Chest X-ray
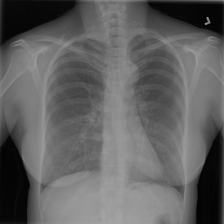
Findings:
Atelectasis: negative
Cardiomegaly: negative
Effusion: negative
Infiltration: positive
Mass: negative
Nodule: negative
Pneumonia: negative
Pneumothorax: negative
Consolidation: negative
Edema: negative
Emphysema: negative
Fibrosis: negative
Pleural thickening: negative
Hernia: negative